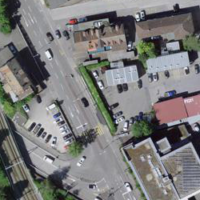
EUNIS habitat code: 54
Species observed at this site:
Allium ursinum